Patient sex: F
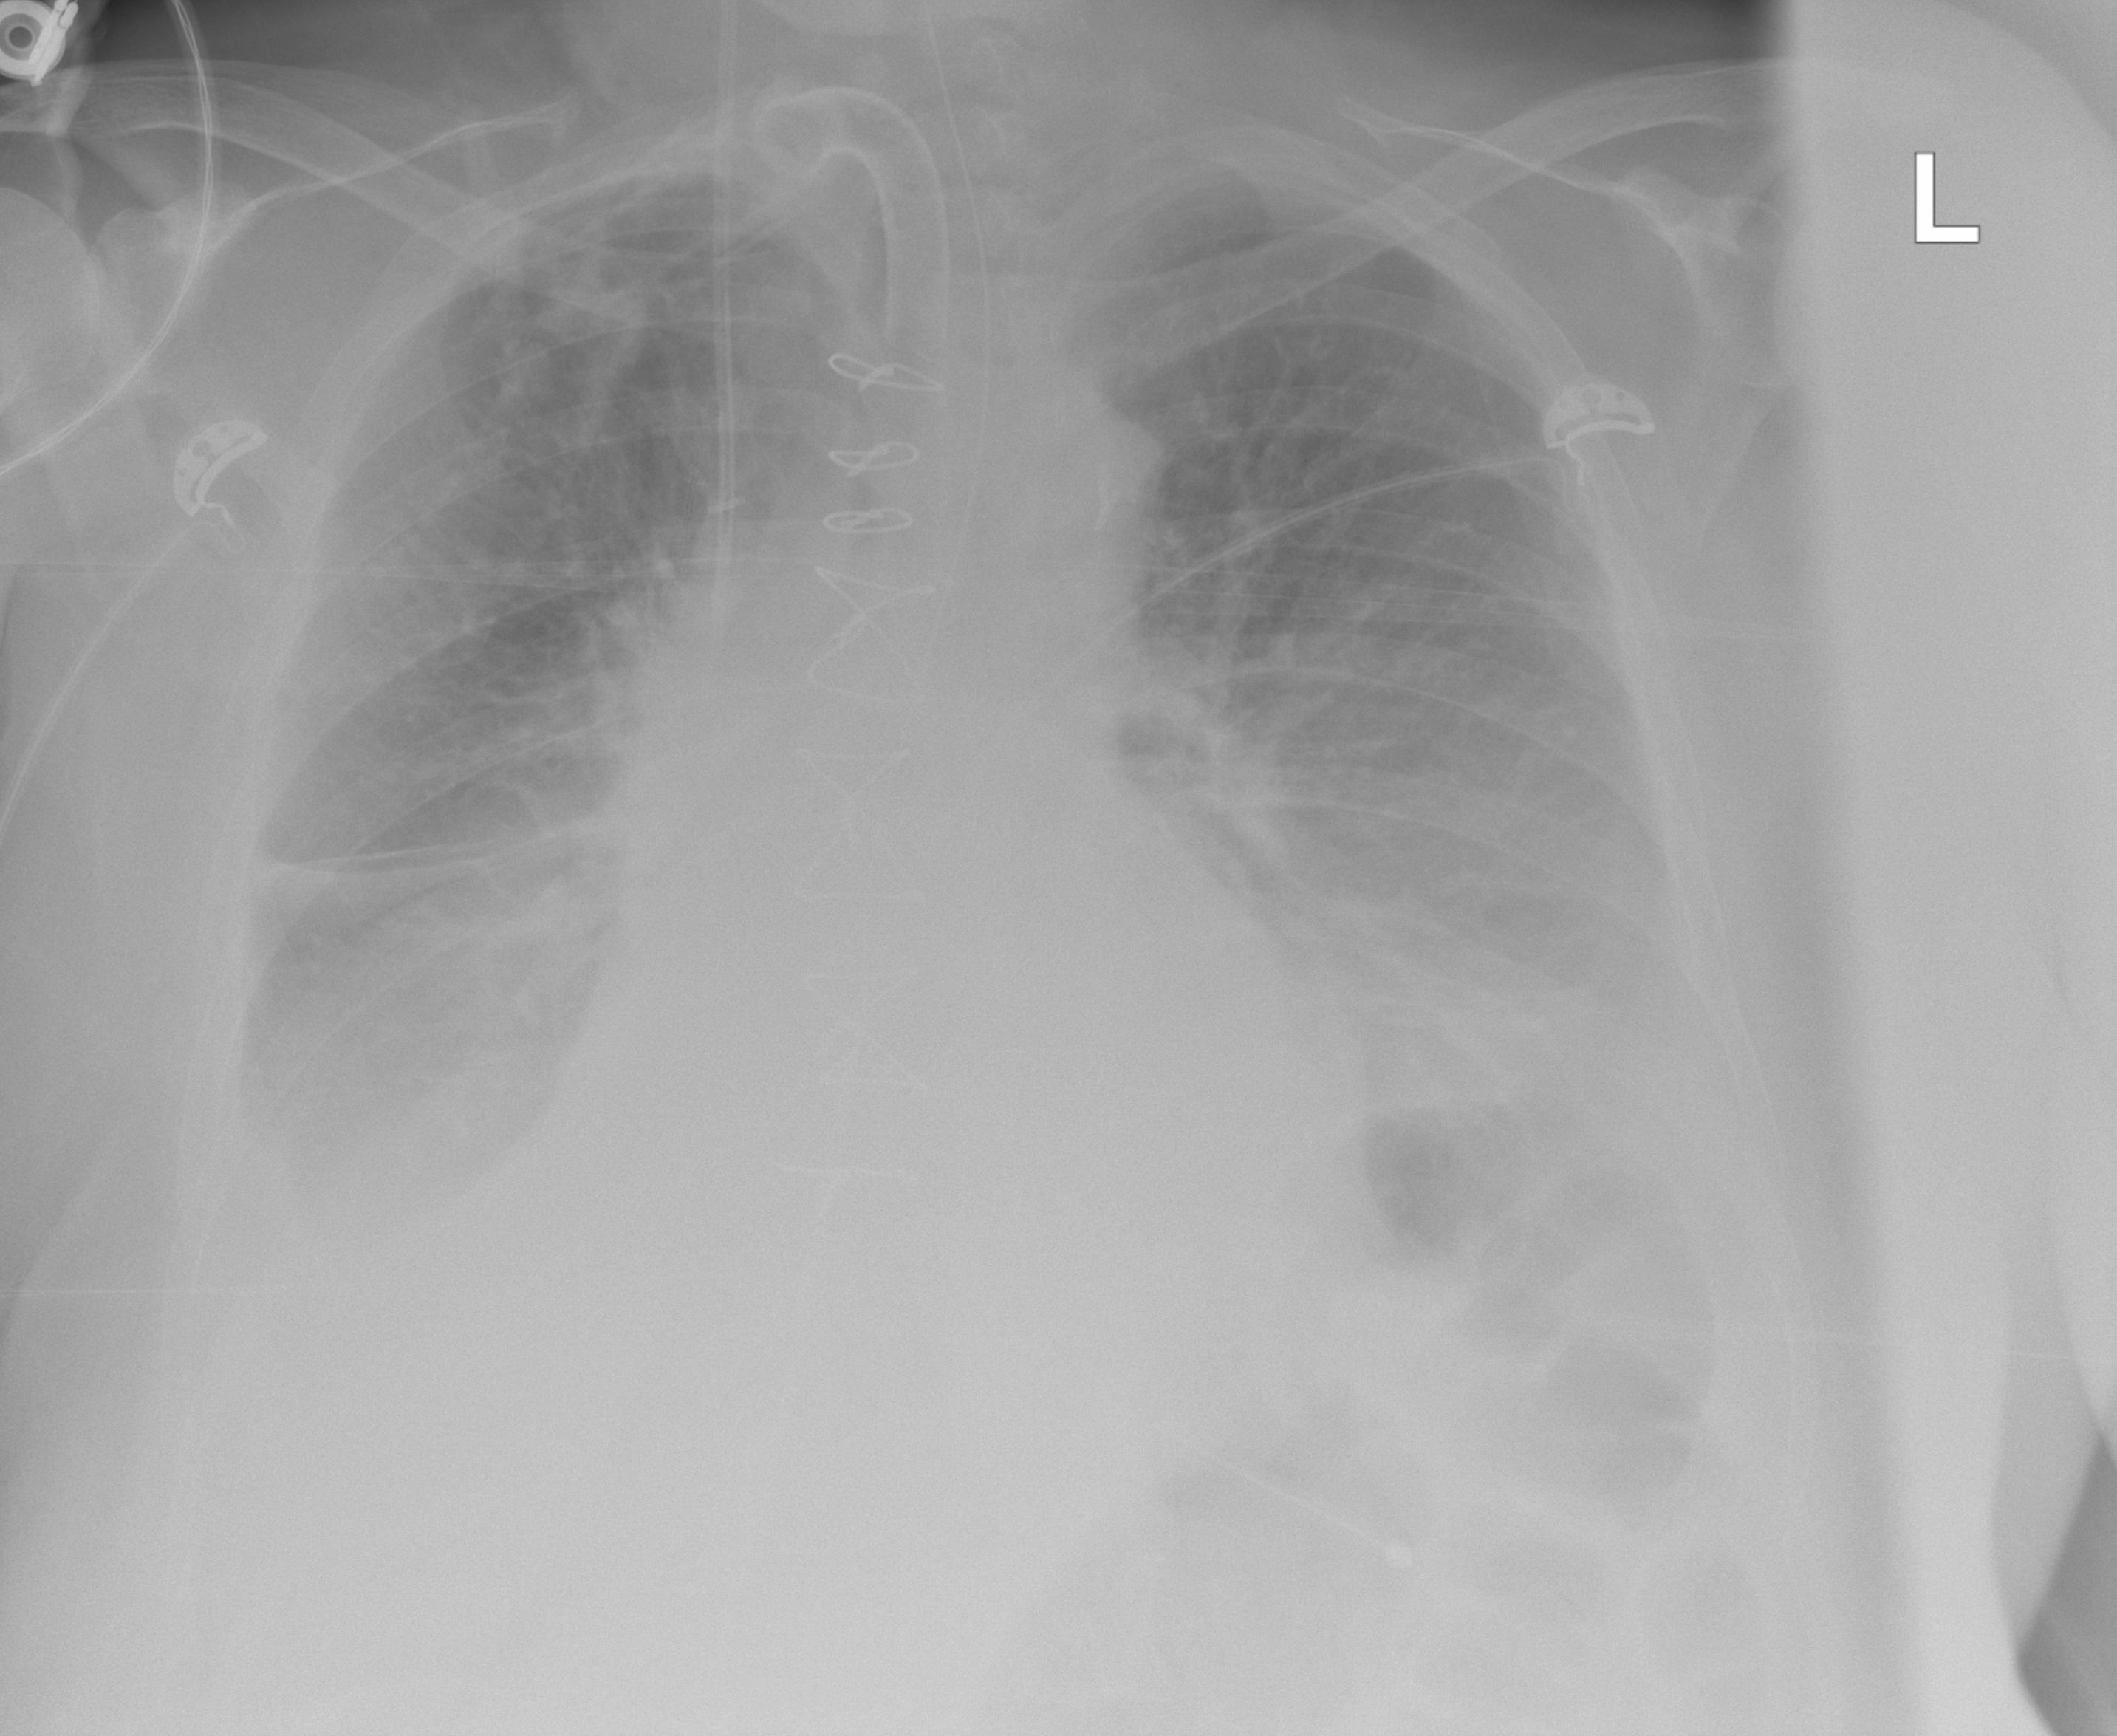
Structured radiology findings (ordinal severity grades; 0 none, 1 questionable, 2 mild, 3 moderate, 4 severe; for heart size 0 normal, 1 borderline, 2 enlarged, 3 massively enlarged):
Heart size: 2
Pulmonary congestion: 0
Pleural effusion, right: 3
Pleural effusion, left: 2
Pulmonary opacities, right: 0
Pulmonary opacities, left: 0
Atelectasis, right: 3
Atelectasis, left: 2